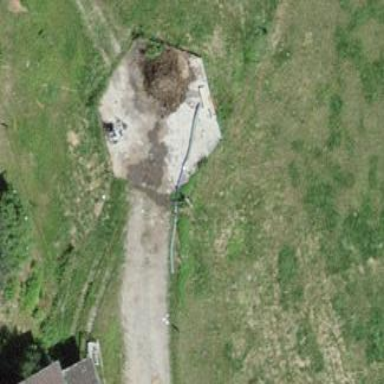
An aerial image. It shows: Storage tank that is man-made.